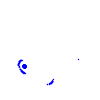
Particle: electron